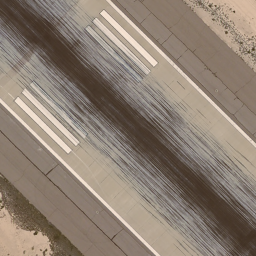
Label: runway